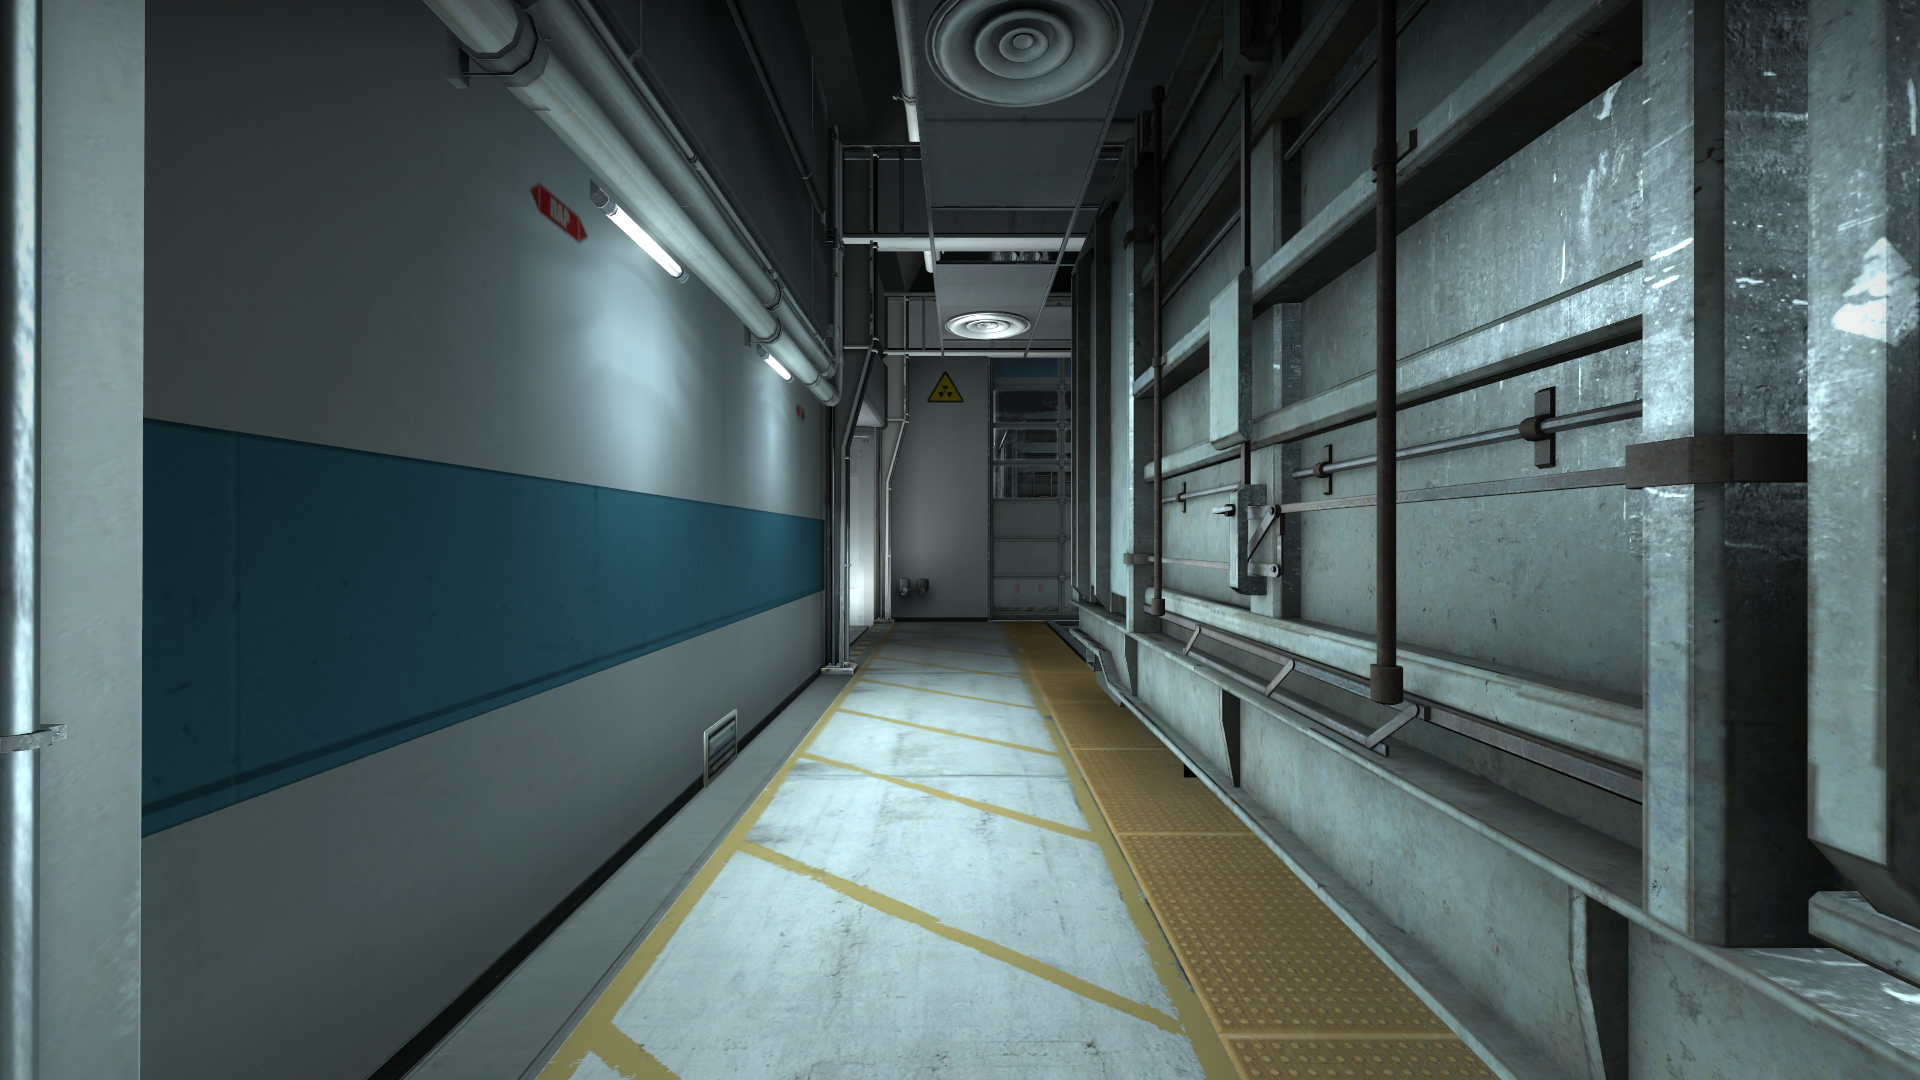
Map: de_train